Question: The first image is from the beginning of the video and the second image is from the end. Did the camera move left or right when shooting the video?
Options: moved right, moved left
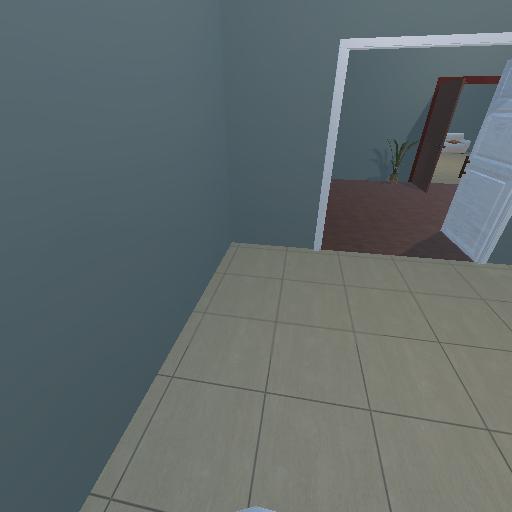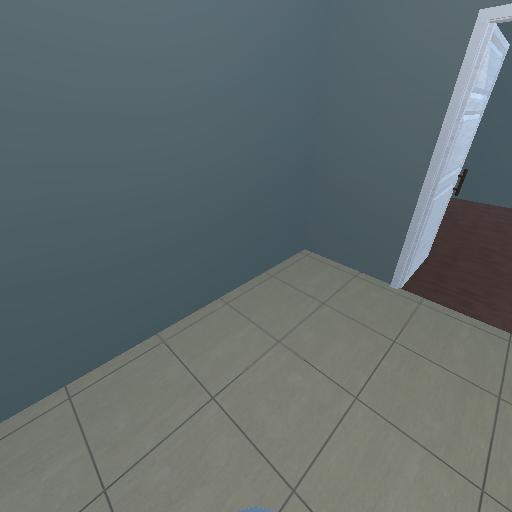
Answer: moved right